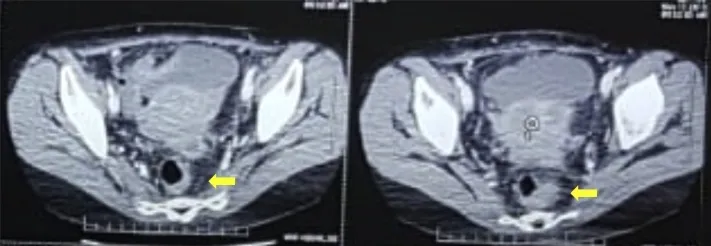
Preoperative MSCT scan with contrast shows large (7 cm) mass in descending colon tumor (yellow arrow).
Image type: radiology (ct)